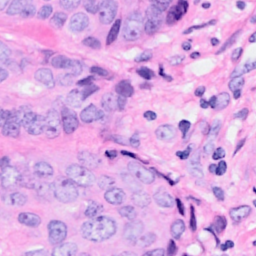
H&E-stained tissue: Breast